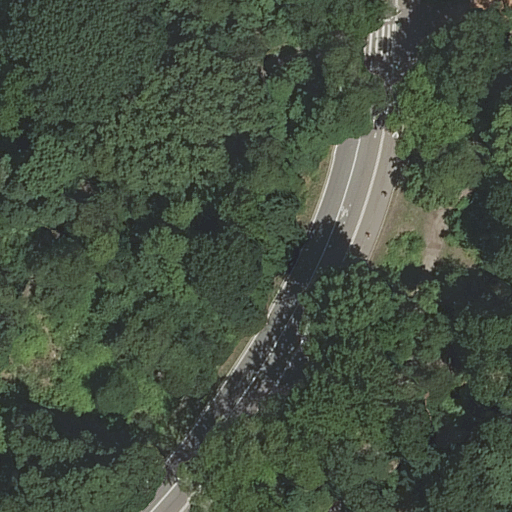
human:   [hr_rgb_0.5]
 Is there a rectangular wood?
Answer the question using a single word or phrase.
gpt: no

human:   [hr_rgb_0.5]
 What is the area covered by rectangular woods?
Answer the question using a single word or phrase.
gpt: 0m2

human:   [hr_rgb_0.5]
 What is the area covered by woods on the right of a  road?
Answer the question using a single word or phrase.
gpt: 7301m2

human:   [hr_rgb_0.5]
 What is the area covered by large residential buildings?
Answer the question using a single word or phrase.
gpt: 0m2

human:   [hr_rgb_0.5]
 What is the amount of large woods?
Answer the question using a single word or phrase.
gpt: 2

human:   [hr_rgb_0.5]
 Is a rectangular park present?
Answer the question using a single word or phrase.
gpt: yes

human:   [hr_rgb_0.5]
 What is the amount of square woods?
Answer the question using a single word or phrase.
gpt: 0

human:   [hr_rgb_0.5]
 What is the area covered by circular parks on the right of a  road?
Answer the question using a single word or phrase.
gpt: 0m2

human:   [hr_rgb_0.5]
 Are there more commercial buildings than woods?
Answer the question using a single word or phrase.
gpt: no

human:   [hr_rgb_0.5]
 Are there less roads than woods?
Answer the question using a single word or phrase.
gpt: no

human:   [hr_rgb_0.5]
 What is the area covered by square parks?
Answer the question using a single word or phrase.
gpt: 0m2

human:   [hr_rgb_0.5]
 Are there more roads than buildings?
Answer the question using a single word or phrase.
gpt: yes

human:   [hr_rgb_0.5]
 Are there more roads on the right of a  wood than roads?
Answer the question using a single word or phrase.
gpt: no

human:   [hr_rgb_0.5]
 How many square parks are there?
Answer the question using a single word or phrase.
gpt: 0

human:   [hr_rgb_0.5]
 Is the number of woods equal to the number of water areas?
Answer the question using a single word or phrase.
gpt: no

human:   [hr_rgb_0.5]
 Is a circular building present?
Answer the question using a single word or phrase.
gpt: no

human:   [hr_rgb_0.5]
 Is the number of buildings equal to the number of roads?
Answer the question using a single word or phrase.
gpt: no

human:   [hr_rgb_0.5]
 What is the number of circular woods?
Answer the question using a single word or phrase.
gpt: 0

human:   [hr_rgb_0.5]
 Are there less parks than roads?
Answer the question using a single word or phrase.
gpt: yes

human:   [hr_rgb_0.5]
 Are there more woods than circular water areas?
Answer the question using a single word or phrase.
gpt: yes

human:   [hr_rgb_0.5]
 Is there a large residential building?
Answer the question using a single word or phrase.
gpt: no

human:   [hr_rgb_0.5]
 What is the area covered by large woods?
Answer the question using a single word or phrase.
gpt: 17091m2

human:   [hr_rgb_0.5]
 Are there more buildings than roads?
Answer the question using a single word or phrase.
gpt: no

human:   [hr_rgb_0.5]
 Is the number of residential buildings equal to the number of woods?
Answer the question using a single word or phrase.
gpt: no

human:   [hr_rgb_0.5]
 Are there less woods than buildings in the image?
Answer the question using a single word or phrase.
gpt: no

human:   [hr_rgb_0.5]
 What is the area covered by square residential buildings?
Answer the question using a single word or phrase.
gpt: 0m2

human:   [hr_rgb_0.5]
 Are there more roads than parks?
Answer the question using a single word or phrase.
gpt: yes

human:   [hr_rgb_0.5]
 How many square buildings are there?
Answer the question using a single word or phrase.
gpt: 0

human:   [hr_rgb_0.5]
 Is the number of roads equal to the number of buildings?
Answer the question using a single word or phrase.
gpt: no

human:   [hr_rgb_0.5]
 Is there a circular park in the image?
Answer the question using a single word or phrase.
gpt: no

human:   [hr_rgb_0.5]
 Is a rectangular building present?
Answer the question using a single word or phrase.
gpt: no

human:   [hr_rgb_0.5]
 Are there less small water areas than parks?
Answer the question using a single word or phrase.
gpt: yes

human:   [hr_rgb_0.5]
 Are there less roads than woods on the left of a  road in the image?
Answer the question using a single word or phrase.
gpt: no

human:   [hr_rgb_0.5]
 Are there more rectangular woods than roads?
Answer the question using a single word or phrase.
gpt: no

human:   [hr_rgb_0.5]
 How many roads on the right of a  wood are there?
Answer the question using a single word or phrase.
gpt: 7

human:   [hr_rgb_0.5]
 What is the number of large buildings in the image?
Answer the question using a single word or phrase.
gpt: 0